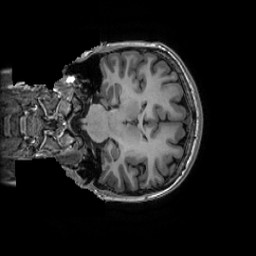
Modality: T1w
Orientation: coronal
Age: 23
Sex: female
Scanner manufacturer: ge
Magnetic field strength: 3 T
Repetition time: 0.007348 s
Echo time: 0.003036 s